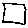
Label: square